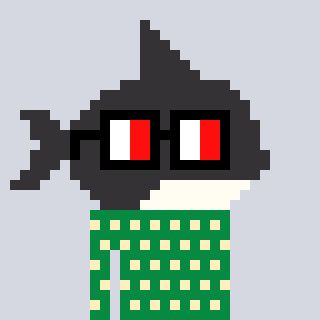
a pixel art character with square glasses with black frames and red eyes, a orca-shaped head and a green-colored body on a cool background